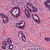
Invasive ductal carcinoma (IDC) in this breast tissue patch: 1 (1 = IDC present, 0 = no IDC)